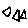
Label: triangle